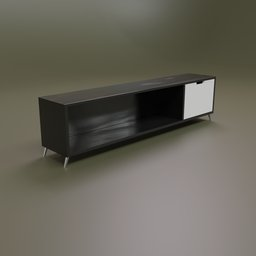
Label: furniture